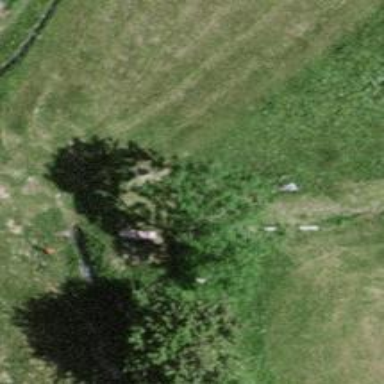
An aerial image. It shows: Bench.